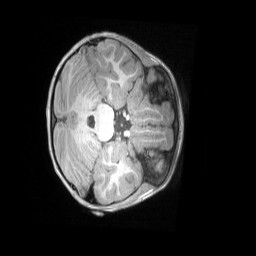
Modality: T1w
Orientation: axial
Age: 5
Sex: female
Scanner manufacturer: siemens
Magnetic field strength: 3 T
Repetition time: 2.53 s
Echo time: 0.00164 s